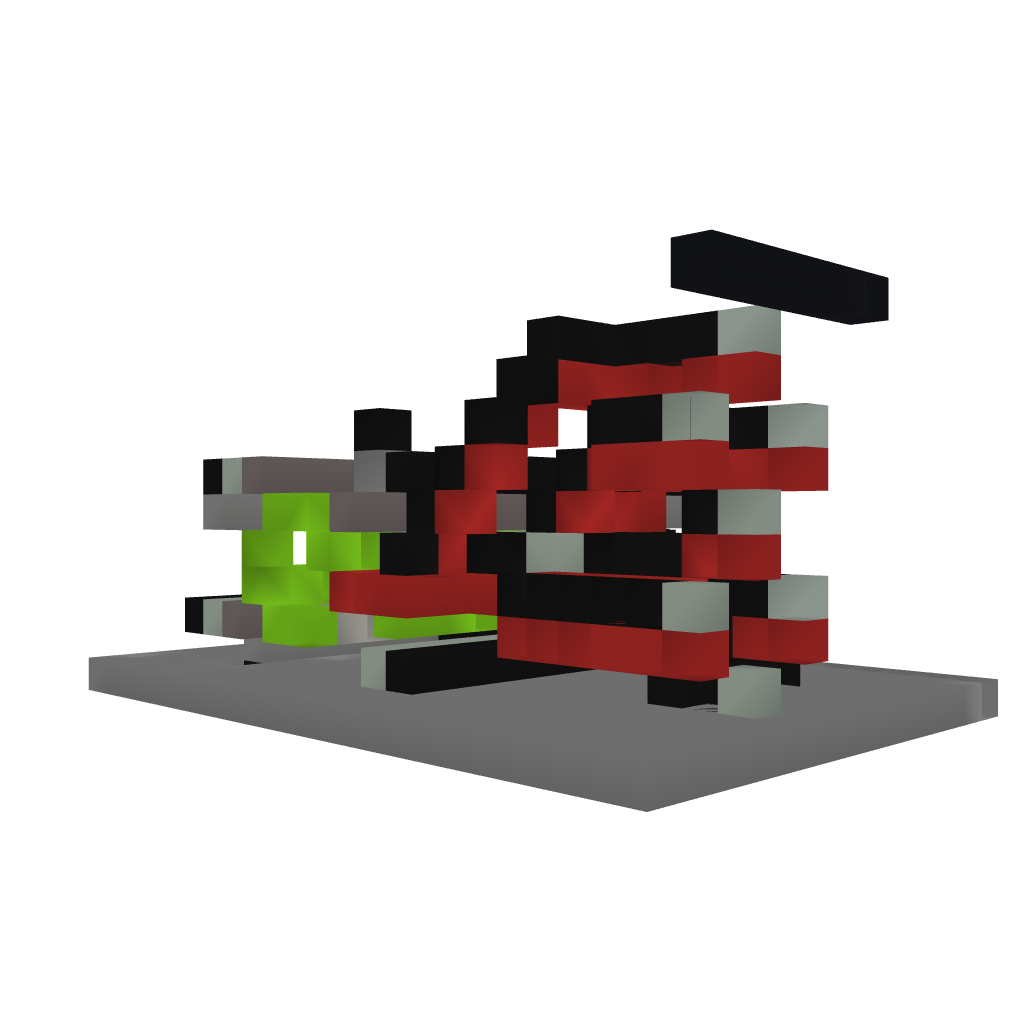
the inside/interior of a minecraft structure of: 9-0 Countdown